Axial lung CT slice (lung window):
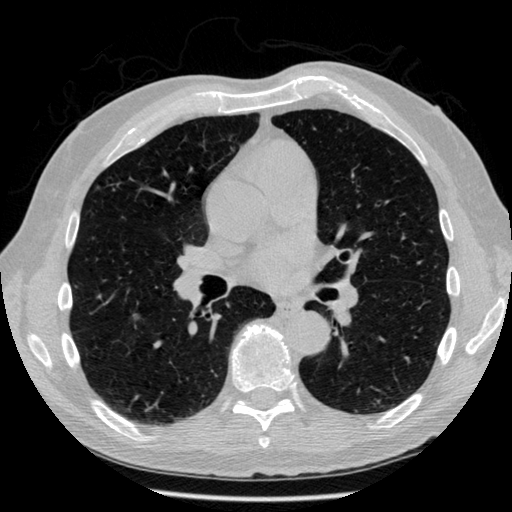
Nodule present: no